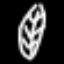
Label: leaf